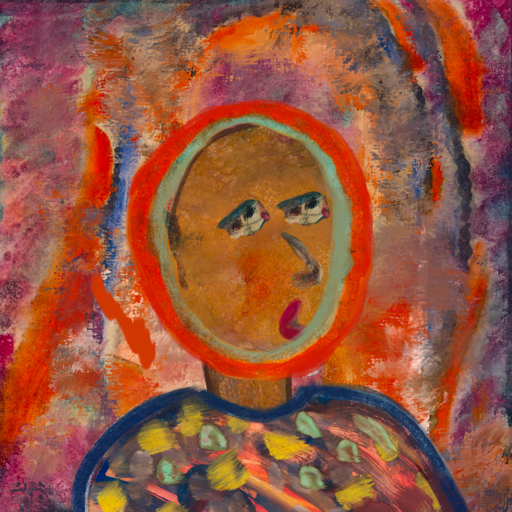
Background: Experience, Head And Neck Side: Pipe, Face Side: Pipe, Bust: Mother_And_Son_Mother, Hair Side: Sisters, Head Accessory: Blank, Second Necklace: Blank, Necklace: Blank, Baby: Blank